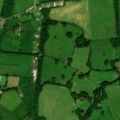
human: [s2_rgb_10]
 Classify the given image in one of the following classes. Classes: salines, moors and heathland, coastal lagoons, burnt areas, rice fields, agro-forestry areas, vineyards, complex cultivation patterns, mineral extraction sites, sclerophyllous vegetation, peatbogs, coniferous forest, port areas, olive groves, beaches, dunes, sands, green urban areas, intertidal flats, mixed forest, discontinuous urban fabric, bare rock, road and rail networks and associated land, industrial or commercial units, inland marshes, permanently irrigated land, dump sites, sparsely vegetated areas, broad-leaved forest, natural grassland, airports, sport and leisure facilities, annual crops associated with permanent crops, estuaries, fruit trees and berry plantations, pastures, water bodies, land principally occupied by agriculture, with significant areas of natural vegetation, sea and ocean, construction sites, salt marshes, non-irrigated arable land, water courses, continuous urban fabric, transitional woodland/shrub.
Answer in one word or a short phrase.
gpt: pastures, land principally occupied by agriculture, with significant areas of natural vegetation